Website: walmart
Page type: payment
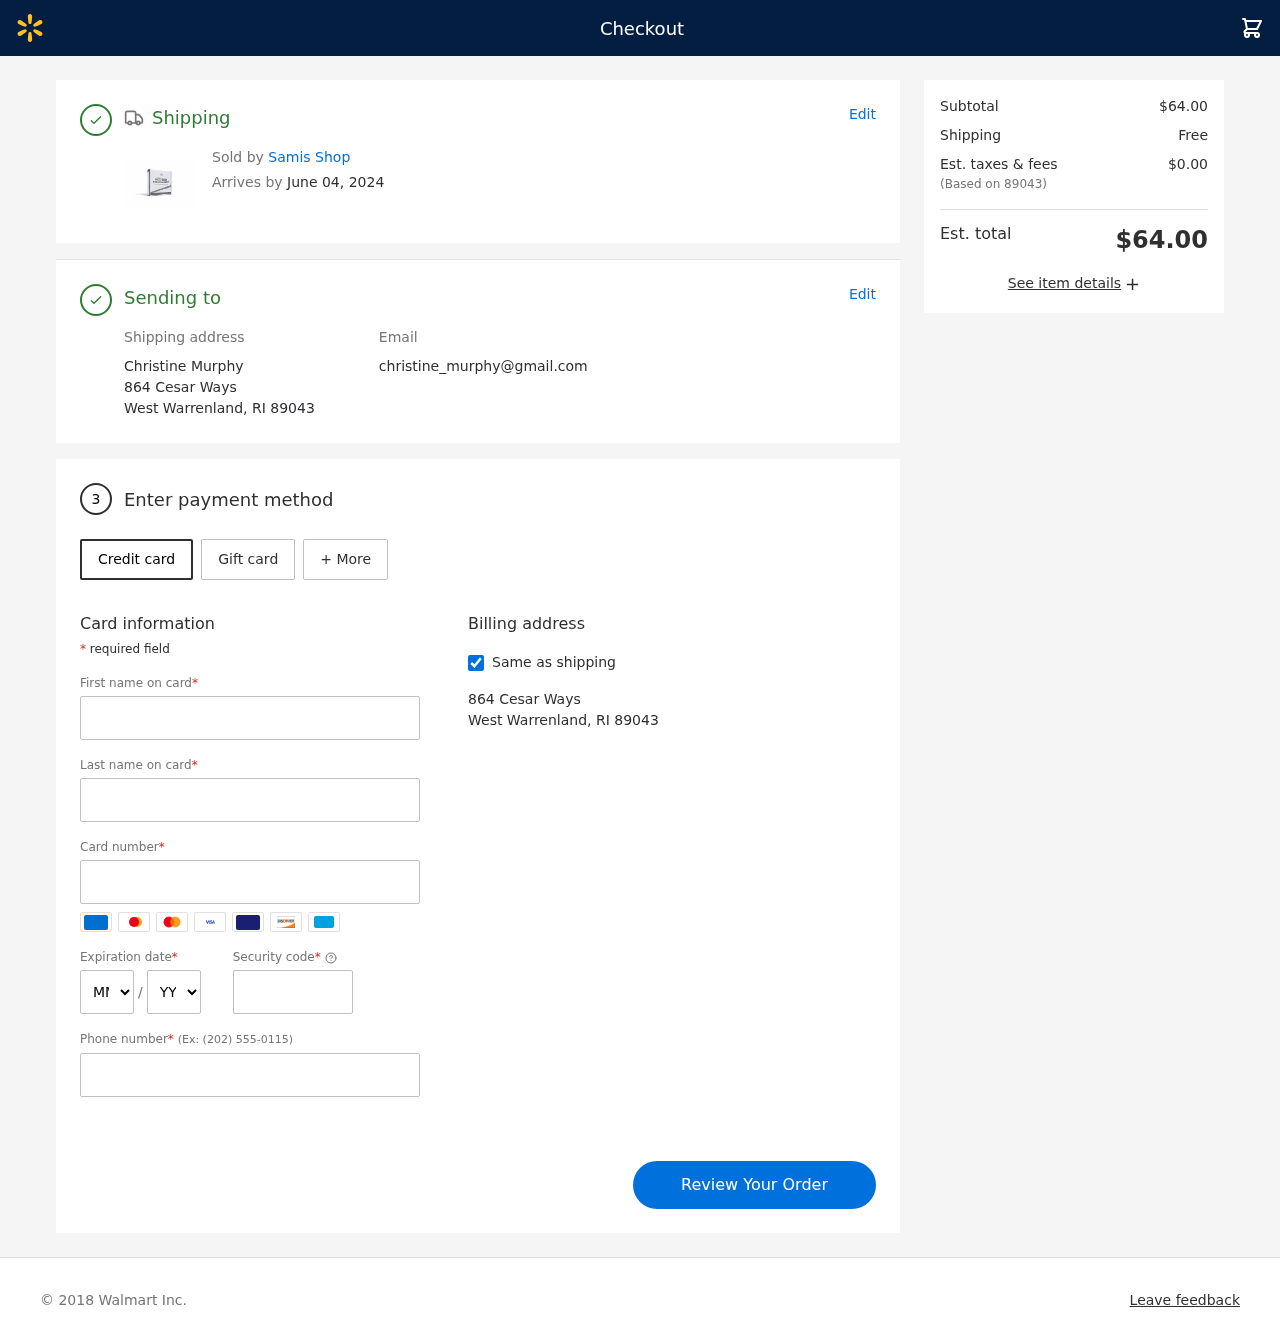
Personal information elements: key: PII_CARD_CVV
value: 857
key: PII_CARD_EXPIRY_MONTH
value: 08
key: PII_CARD_EXPIRY_YEAR
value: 26
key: PII_CARD_NUMBER
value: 6563 3785 8806 4994
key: PII_CITY_STATE_ZIP
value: West Warrenland, RI 89043
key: PII_EMAIL
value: christine_murphy@gmail.com
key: PII_FIRSTNAME
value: Christine
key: PII_FULLNAME
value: Christine Murphy
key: PII_LASTNAME
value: Murphy
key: PII_PHONE
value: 8452697216
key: PII_POSTCODE
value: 89043
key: PII_STREET
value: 864 Cesar Ways
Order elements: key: ORDER_DELIVERY_DATE
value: June 04, 2024
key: ORDER_SUBTOTAL
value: $64.00
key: ORDER_SHIPPING_COST
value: Free
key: ORDER_TAX
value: $0.00
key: ORDER_TOTAL
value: $64.00